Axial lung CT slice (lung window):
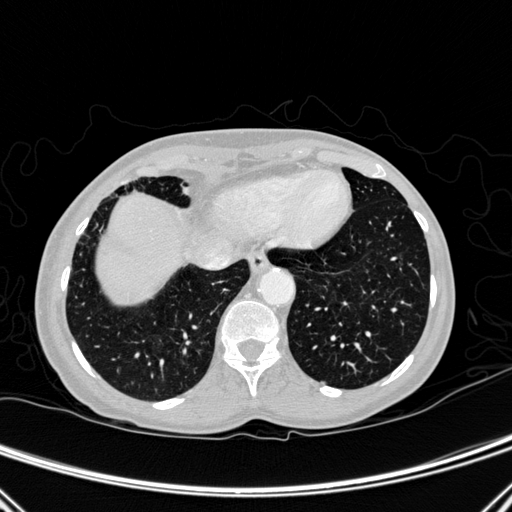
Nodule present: no